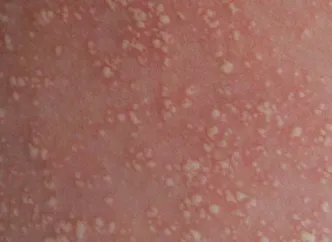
(B) Close-up view of the same region showing small and non-follicular pustules.
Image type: pathology (immunostaining)